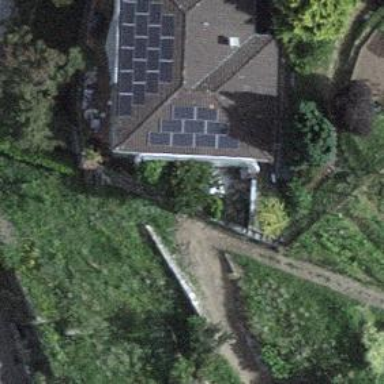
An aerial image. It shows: Solar power generator with photovoltaic panels.